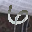
Label: 6